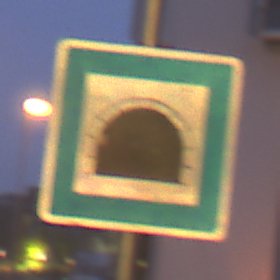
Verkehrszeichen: Tunnel
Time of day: Night
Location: Outdoor (Urban)
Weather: PartlyCloudy
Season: NotSpecified
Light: Artificial